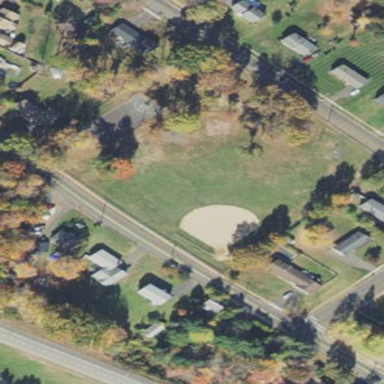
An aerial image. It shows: Baseball pitch for leisure land.